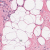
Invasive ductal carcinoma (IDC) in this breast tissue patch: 0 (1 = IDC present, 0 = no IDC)